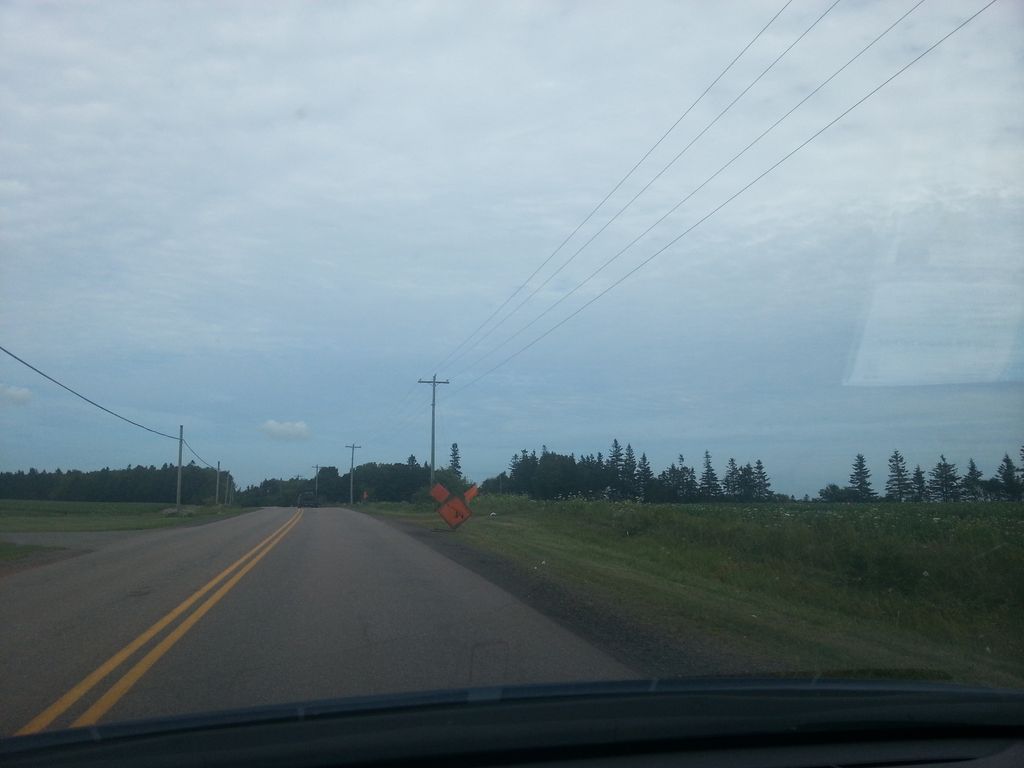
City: charlottetown